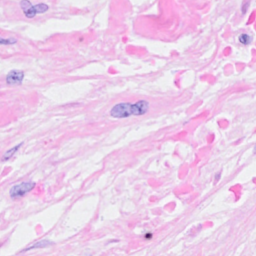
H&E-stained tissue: Breast